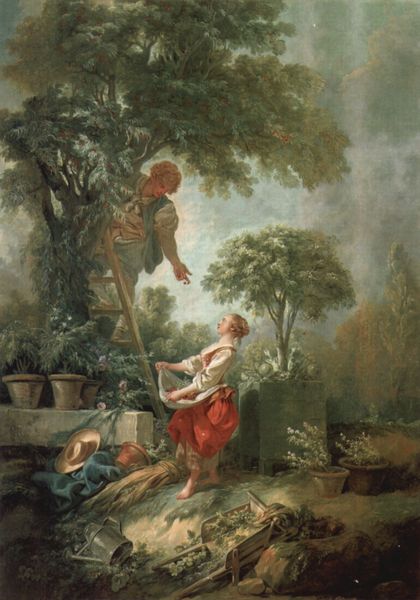
Titel: Landschaft mit Kirschpflückerin
Künstler: François Boucher
Standort: London
Institution: Kenwood House
Schlagwörter: baum, blau, gemälde, gewitter, himmel, mann, schatten, wolken, bäume, frauen, grün, landschaft, mädchen, blumen, braun, frau, hut, hüte, kleid, licht, gras, obst, park, rosen, rot, wiese, rock, öl, erde, natur, strauch, sonne, paar, pflanzen, wald, arbeit, bauern, genre, garten, kanne, apfel, blumentopf, pflücken, schürze, topf, äpfel, magd, ernte, körbe, mauer, karre, schubkarre, schubkarren, leiter, hat, woman, strohhut, korb, junge, blumentöpfe, topfblumen, töpfe, kirschen, knabe, strahl, allegorie, romantisch, tree, trees, gärtner, garden, plants, ladder, statue, kirsche, gartenarbeit, pots, giesskanne, apron, ernste, romanze, work, gärtnerin, leider, obsternte, apfelernte, gieskanne, wheelbarrow, growing, gardening, orchard, planting, barefoot, apples, roter rock, to, gardener, picking, bukolische szene, harvast, orchird